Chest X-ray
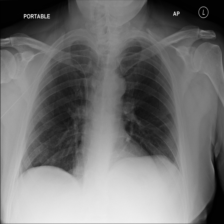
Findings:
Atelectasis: negative
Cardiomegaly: negative
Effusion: negative
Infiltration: negative
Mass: negative
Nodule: negative
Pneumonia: negative
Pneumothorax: negative
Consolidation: negative
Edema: negative
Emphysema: negative
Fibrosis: negative
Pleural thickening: negative
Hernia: negative